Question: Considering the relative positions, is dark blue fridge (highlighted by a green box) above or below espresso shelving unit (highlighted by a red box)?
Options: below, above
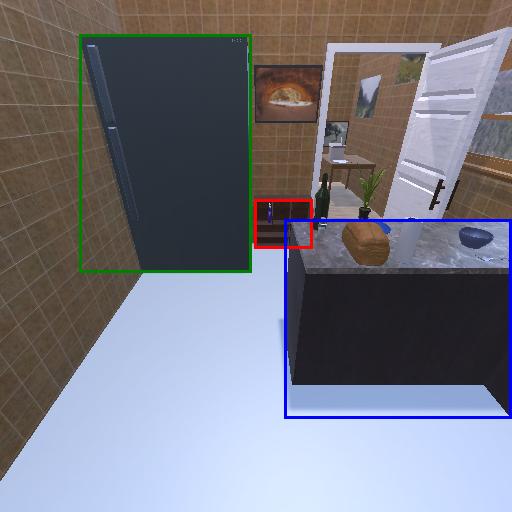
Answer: below